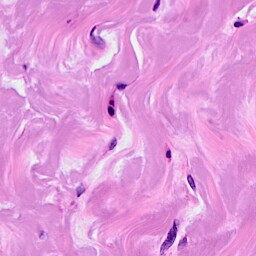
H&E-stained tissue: Breast